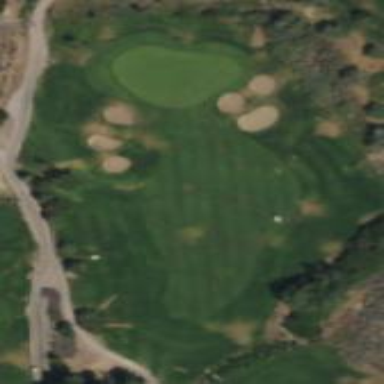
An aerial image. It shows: Area of rough grass used for golf.